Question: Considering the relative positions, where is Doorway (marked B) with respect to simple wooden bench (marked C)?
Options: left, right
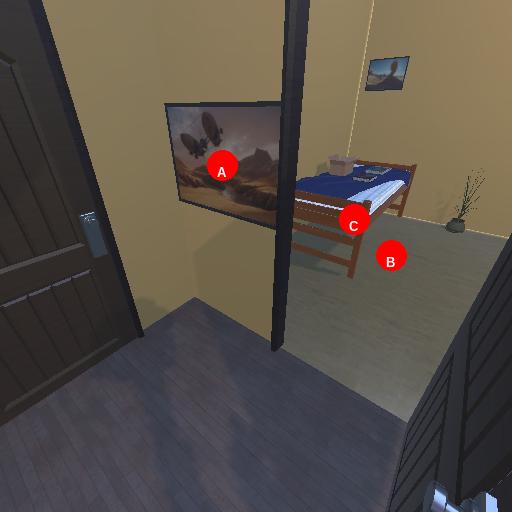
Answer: left